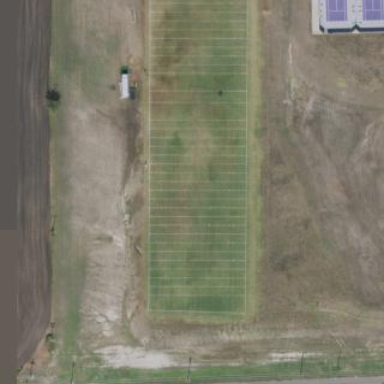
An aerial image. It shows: American football pitch for leisure and sport activities.